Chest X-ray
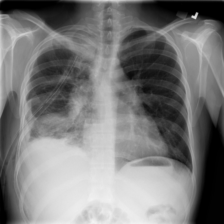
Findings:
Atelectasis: negative
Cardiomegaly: negative
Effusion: positive
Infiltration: negative
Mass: positive
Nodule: negative
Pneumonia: negative
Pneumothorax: negative
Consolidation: negative
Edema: negative
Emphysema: negative
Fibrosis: negative
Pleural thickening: negative
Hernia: negative